Field crop: maize
Growth stage: 1
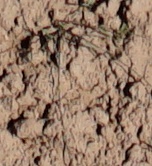
Species: lolium